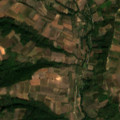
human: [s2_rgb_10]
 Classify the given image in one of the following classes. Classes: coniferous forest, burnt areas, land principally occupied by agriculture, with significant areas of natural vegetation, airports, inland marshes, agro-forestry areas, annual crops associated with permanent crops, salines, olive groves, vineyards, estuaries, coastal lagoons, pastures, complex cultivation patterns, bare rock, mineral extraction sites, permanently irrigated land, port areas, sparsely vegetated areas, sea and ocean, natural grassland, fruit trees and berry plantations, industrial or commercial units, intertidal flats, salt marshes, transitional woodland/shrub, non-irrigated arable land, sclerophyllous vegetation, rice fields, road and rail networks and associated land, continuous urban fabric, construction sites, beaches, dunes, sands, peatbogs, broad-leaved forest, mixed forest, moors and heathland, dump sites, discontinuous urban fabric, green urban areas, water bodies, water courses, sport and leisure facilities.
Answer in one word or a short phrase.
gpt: complex cultivation patterns, land principally occupied by agriculture, with significant areas of natural vegetation, broad-leaved forest, transitional woodland/shrub